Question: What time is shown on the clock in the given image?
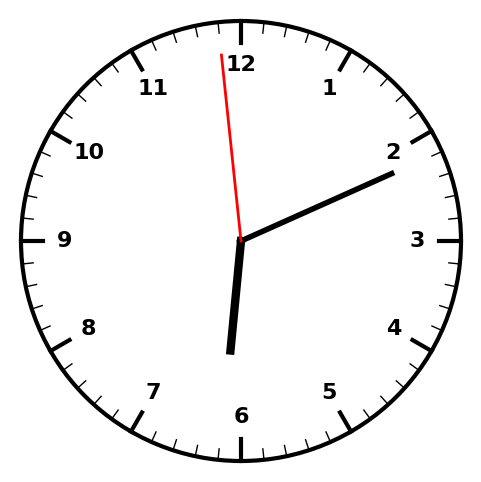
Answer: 06:10:59